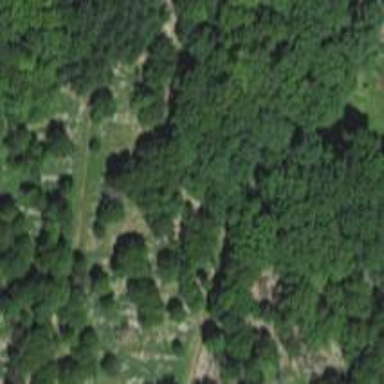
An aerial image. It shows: Natural path.